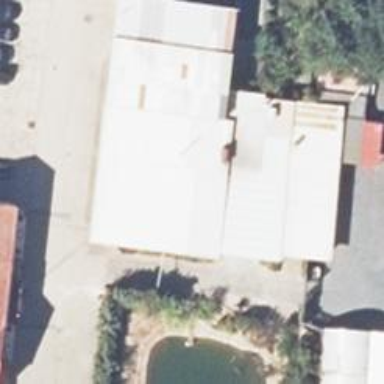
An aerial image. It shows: Car repair shop.